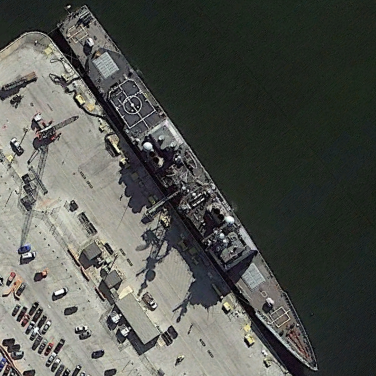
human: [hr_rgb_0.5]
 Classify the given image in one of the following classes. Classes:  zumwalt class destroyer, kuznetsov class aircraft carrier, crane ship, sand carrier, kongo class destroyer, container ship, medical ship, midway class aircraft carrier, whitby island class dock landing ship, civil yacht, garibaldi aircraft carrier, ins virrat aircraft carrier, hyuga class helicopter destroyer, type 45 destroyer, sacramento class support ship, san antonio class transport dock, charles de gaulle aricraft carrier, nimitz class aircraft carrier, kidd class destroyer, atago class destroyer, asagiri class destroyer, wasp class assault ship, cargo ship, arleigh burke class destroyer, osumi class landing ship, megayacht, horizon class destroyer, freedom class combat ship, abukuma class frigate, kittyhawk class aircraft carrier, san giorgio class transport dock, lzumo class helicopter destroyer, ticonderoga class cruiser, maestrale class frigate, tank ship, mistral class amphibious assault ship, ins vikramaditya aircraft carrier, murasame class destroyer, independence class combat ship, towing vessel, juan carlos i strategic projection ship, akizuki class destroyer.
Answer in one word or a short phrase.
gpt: Ticonderoga class cruiser